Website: apple
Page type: customer-info-address
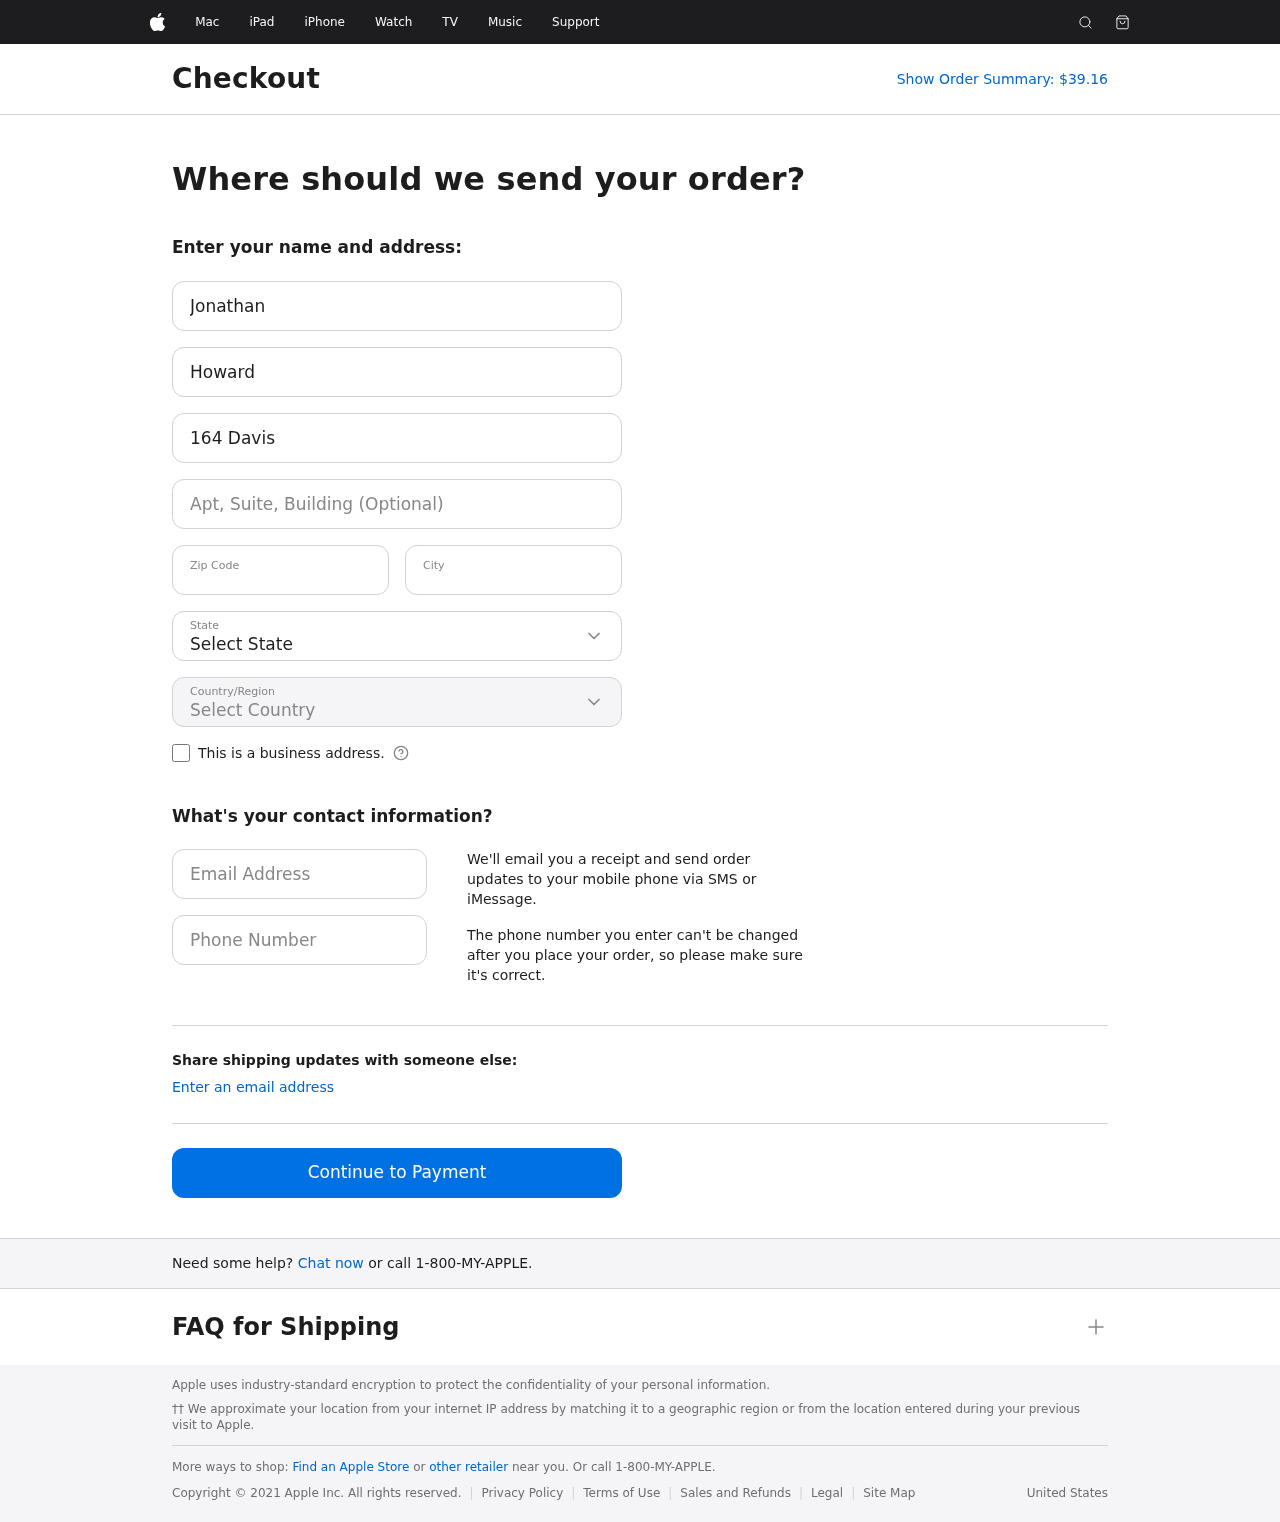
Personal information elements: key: PII_CITY
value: West Connie
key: PII_COUNTRY
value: United States
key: PII_EMAIL
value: jhoward@hotmail.com
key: PII_FIRSTNAME
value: Jonathan
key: PII_LASTNAME
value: Howard
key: PII_PHONE
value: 4742650324
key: PII_POSTCODE
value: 73384
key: PII_STATE
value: New Hampshire
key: PII_STREET
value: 164 Davis Centers Suite 125
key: PII_STREET2
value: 130 Marcus Trace
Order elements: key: ORDER_TOTAL
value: Show Order Summary: $39.16